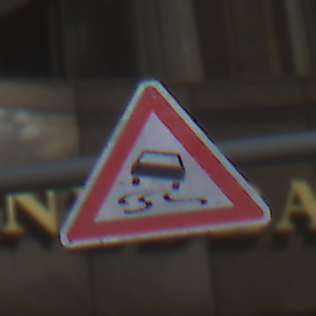
Verkehrszeichen: SchleuderOderRutschgefahr
Umgebung: Outdoor, Urban
Tageszeit: MorningAfternoon
Wetter: PartlyCloudy
Licht: Natural
Jahreszeit: NotSpecified
Kontrast: HighContrast